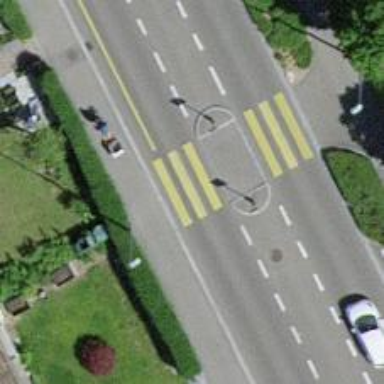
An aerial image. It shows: Uncontrolled zebra crossing with pedestrian island.